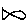
Label: fish